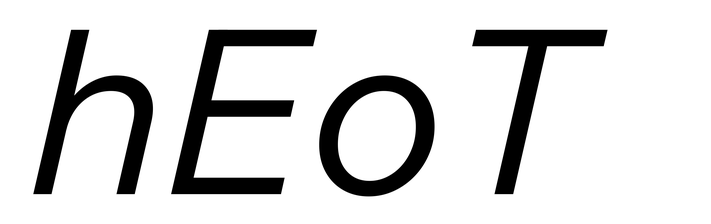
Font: InstrumentSans-Italic_Italic